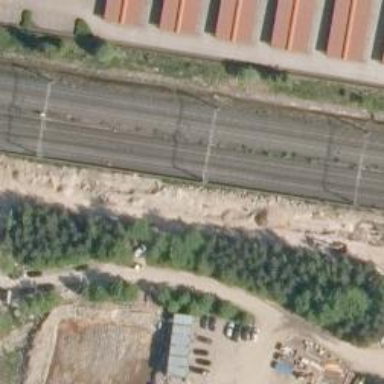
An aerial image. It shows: Railway signal.